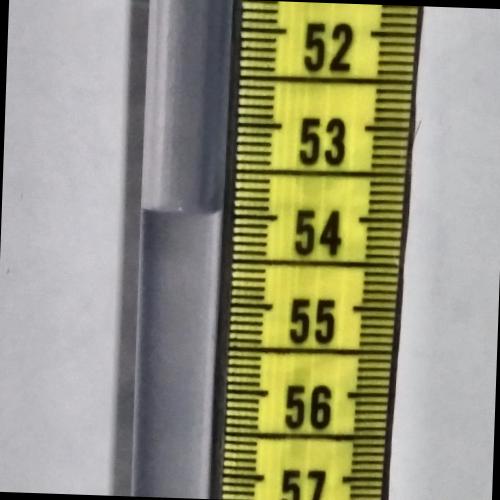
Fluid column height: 54.0 cm